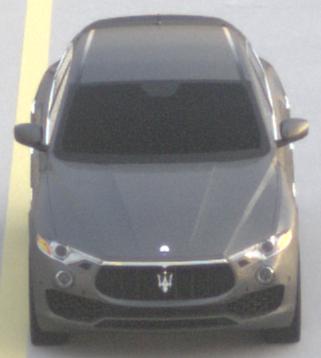
Make: Maserati
Model: Levante GT Hybrid
Detailed model: Levante
Model produced from: 2021/07
Model produced until: 2022/10
Doors: 4
Color: gray
Road condition: dry road
Daytime: sunrise or sunset
Contrast: low contrast